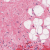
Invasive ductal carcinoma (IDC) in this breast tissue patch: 0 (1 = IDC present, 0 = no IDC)